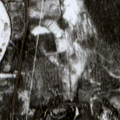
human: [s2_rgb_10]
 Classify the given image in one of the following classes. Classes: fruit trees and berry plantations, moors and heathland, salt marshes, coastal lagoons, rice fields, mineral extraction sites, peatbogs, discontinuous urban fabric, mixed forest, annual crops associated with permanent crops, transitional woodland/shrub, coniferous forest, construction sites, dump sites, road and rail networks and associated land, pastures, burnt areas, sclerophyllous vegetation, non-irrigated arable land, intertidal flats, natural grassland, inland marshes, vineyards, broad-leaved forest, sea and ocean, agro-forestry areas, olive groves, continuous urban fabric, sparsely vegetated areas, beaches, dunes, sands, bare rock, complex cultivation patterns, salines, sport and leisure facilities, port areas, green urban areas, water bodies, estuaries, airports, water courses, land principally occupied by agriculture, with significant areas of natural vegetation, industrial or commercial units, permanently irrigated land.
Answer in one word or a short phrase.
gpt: coniferous forest, transitional woodland/shrub, water courses